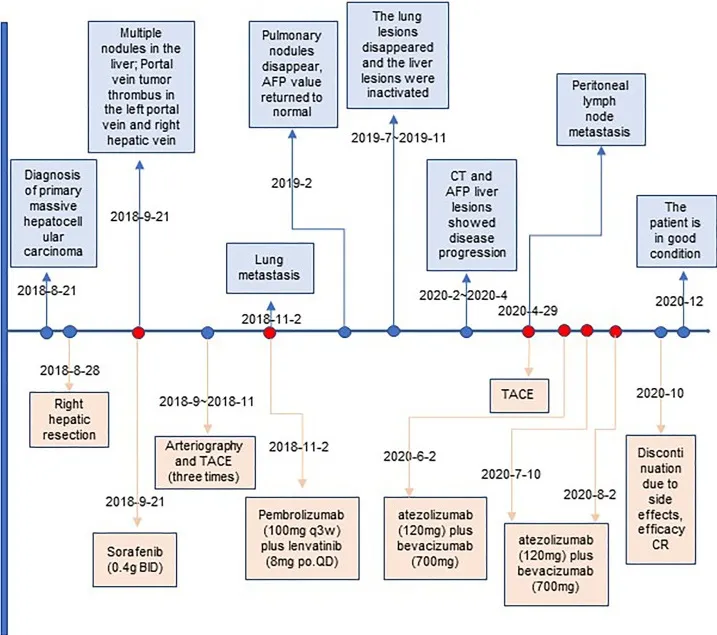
The timeline with therapy and disease status. HCC, hepatocellular carcinoma; TACE, transcatheter arterial chemoembolization; CR, complete response.
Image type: chart (chart)